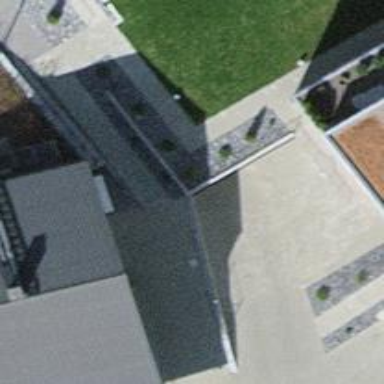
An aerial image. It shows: Parking entrance.